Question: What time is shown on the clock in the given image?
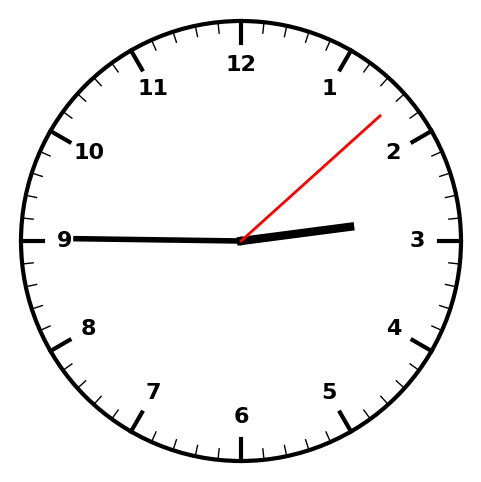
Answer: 02:45:08